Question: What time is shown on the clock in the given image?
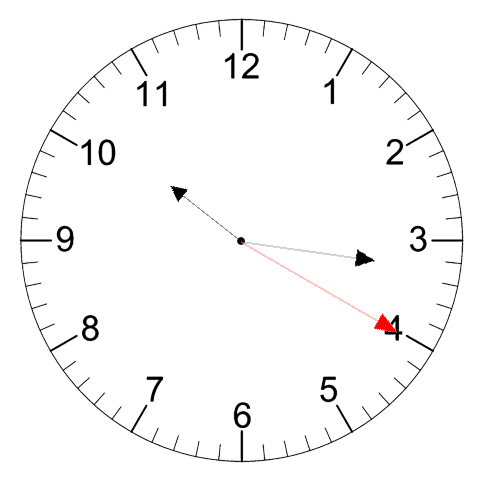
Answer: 10:16:20